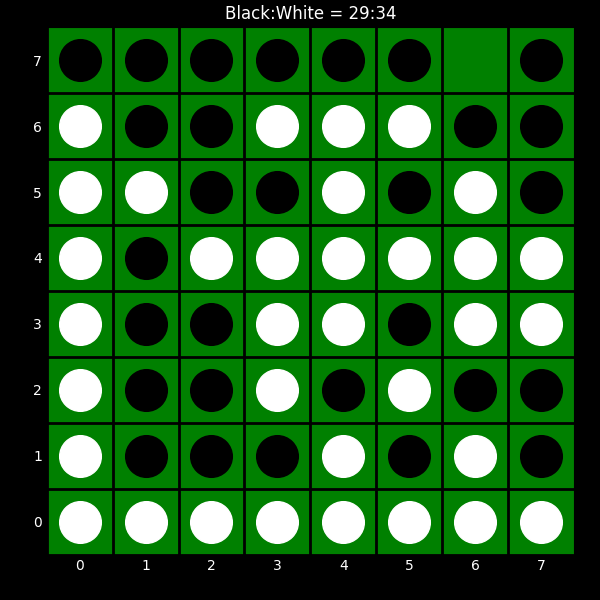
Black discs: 29
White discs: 34